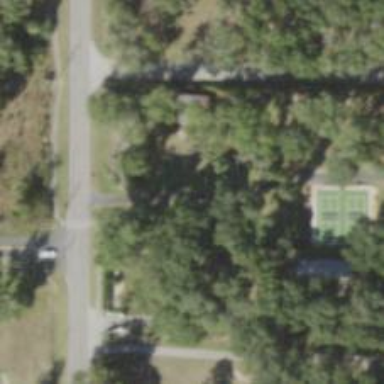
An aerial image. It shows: Driveway.